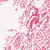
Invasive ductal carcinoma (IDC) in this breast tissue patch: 0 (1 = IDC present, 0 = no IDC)